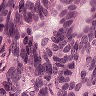
Metastatic tissue present: yes